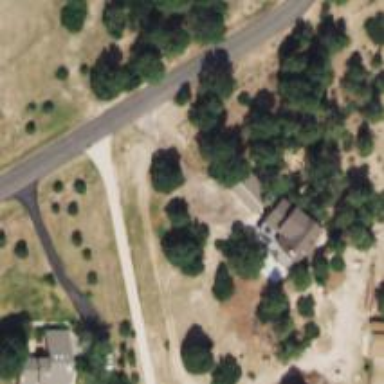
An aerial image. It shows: Driveway.